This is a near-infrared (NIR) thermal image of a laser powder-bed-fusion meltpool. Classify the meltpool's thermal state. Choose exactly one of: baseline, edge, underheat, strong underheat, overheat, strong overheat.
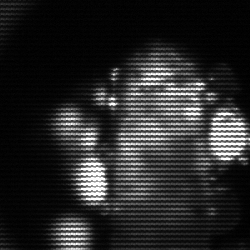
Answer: strong underheat